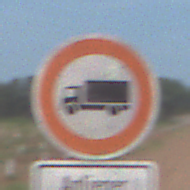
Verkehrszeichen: VerbotFuerKraftfahrzeugeUeberDreiKommaFuenfTonnen
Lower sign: PersonengruppenFrei2
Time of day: SunriseSunset
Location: Outdoor (Nature)
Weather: PartlyCloudy
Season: NotSpecified
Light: Natural